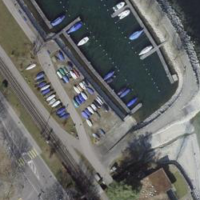
EUNIS habitat code: 14
Species observed at this site:
Daucus carota